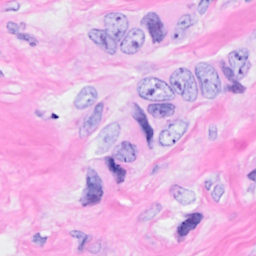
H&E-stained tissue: Breast